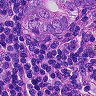
Metastatic tissue present: yes